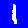
Digit: 1